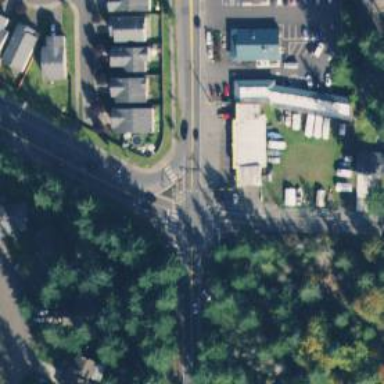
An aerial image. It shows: Tertiary road with sidewalk on the left.